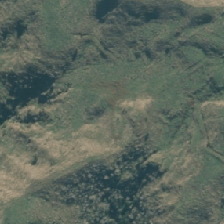
Land cover: low_producing_grassland